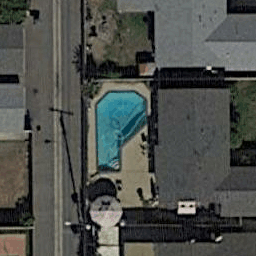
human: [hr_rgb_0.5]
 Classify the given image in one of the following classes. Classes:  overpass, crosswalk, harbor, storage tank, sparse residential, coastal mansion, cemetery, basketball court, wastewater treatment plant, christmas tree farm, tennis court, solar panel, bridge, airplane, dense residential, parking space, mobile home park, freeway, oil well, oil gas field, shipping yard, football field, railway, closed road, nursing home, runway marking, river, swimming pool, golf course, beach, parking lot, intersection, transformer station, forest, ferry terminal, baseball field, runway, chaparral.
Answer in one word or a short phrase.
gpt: swimming pool